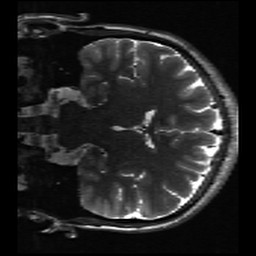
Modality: inplaneT2
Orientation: coronal